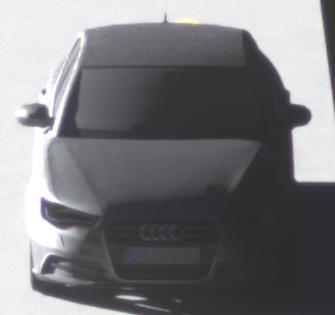
Make: Audi
Model: A6 2.0 TFSI
Detailed model: A6 (C7) Limousine
Model produced from: 2011/10
Model produced until: 2014/09
Doors: 4
Color: gray
Road condition: dry road
Daytime: sunrise or sunset
Contrast: medium contrast